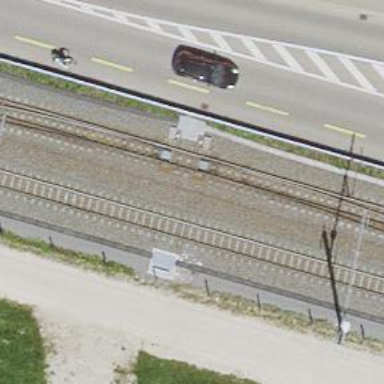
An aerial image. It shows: Railway switch.